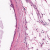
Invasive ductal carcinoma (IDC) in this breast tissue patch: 0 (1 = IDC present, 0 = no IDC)